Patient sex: M
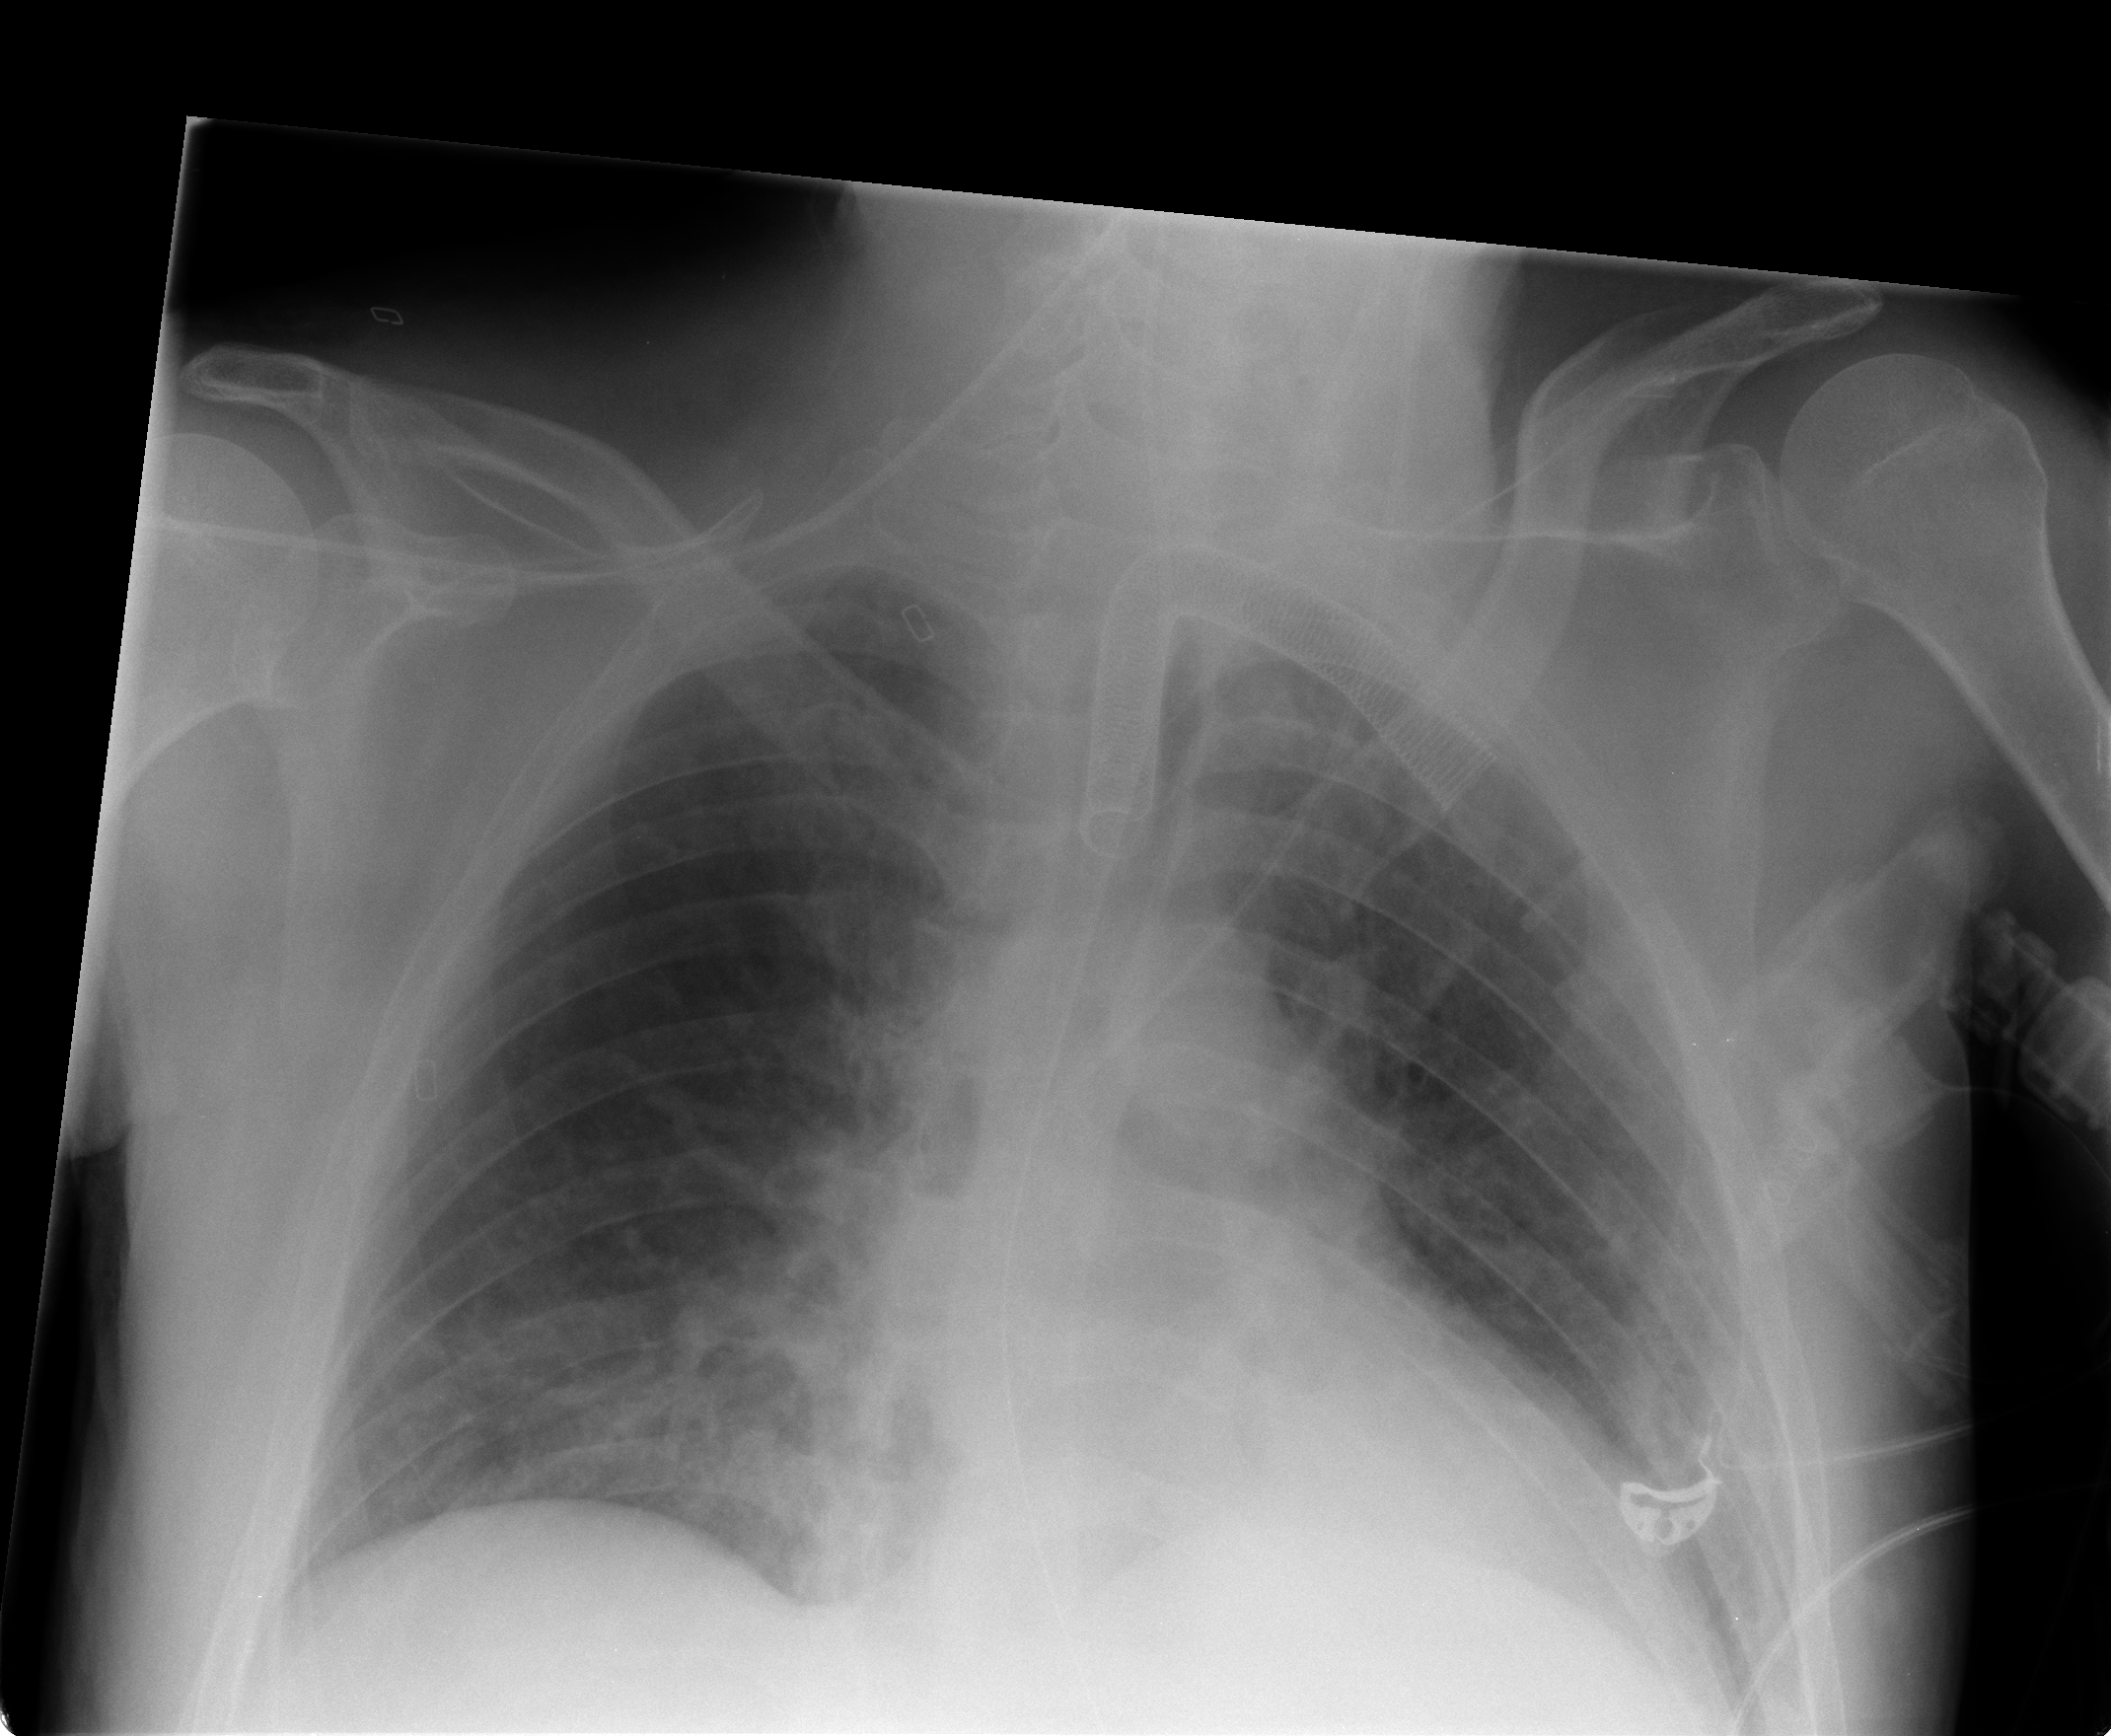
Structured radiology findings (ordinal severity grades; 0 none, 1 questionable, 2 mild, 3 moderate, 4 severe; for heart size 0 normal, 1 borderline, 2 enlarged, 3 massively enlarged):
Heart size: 1
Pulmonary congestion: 1
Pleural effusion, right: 0
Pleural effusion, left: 0
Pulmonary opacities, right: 2
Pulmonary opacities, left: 2
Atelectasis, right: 0
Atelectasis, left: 1